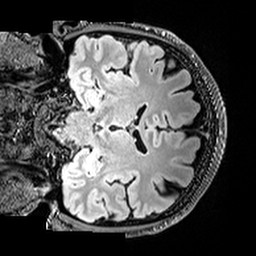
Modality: T2w
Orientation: coronal
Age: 35
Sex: male
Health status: healthy
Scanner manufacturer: siemens
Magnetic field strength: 3 T
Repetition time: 5 s
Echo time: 0.397 s